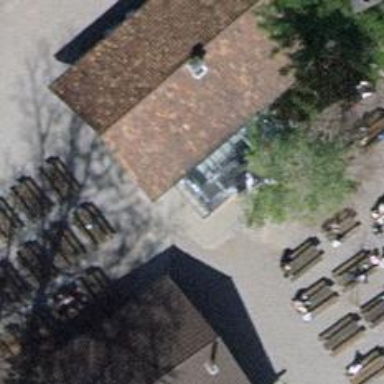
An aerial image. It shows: Restaurant.